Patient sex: M
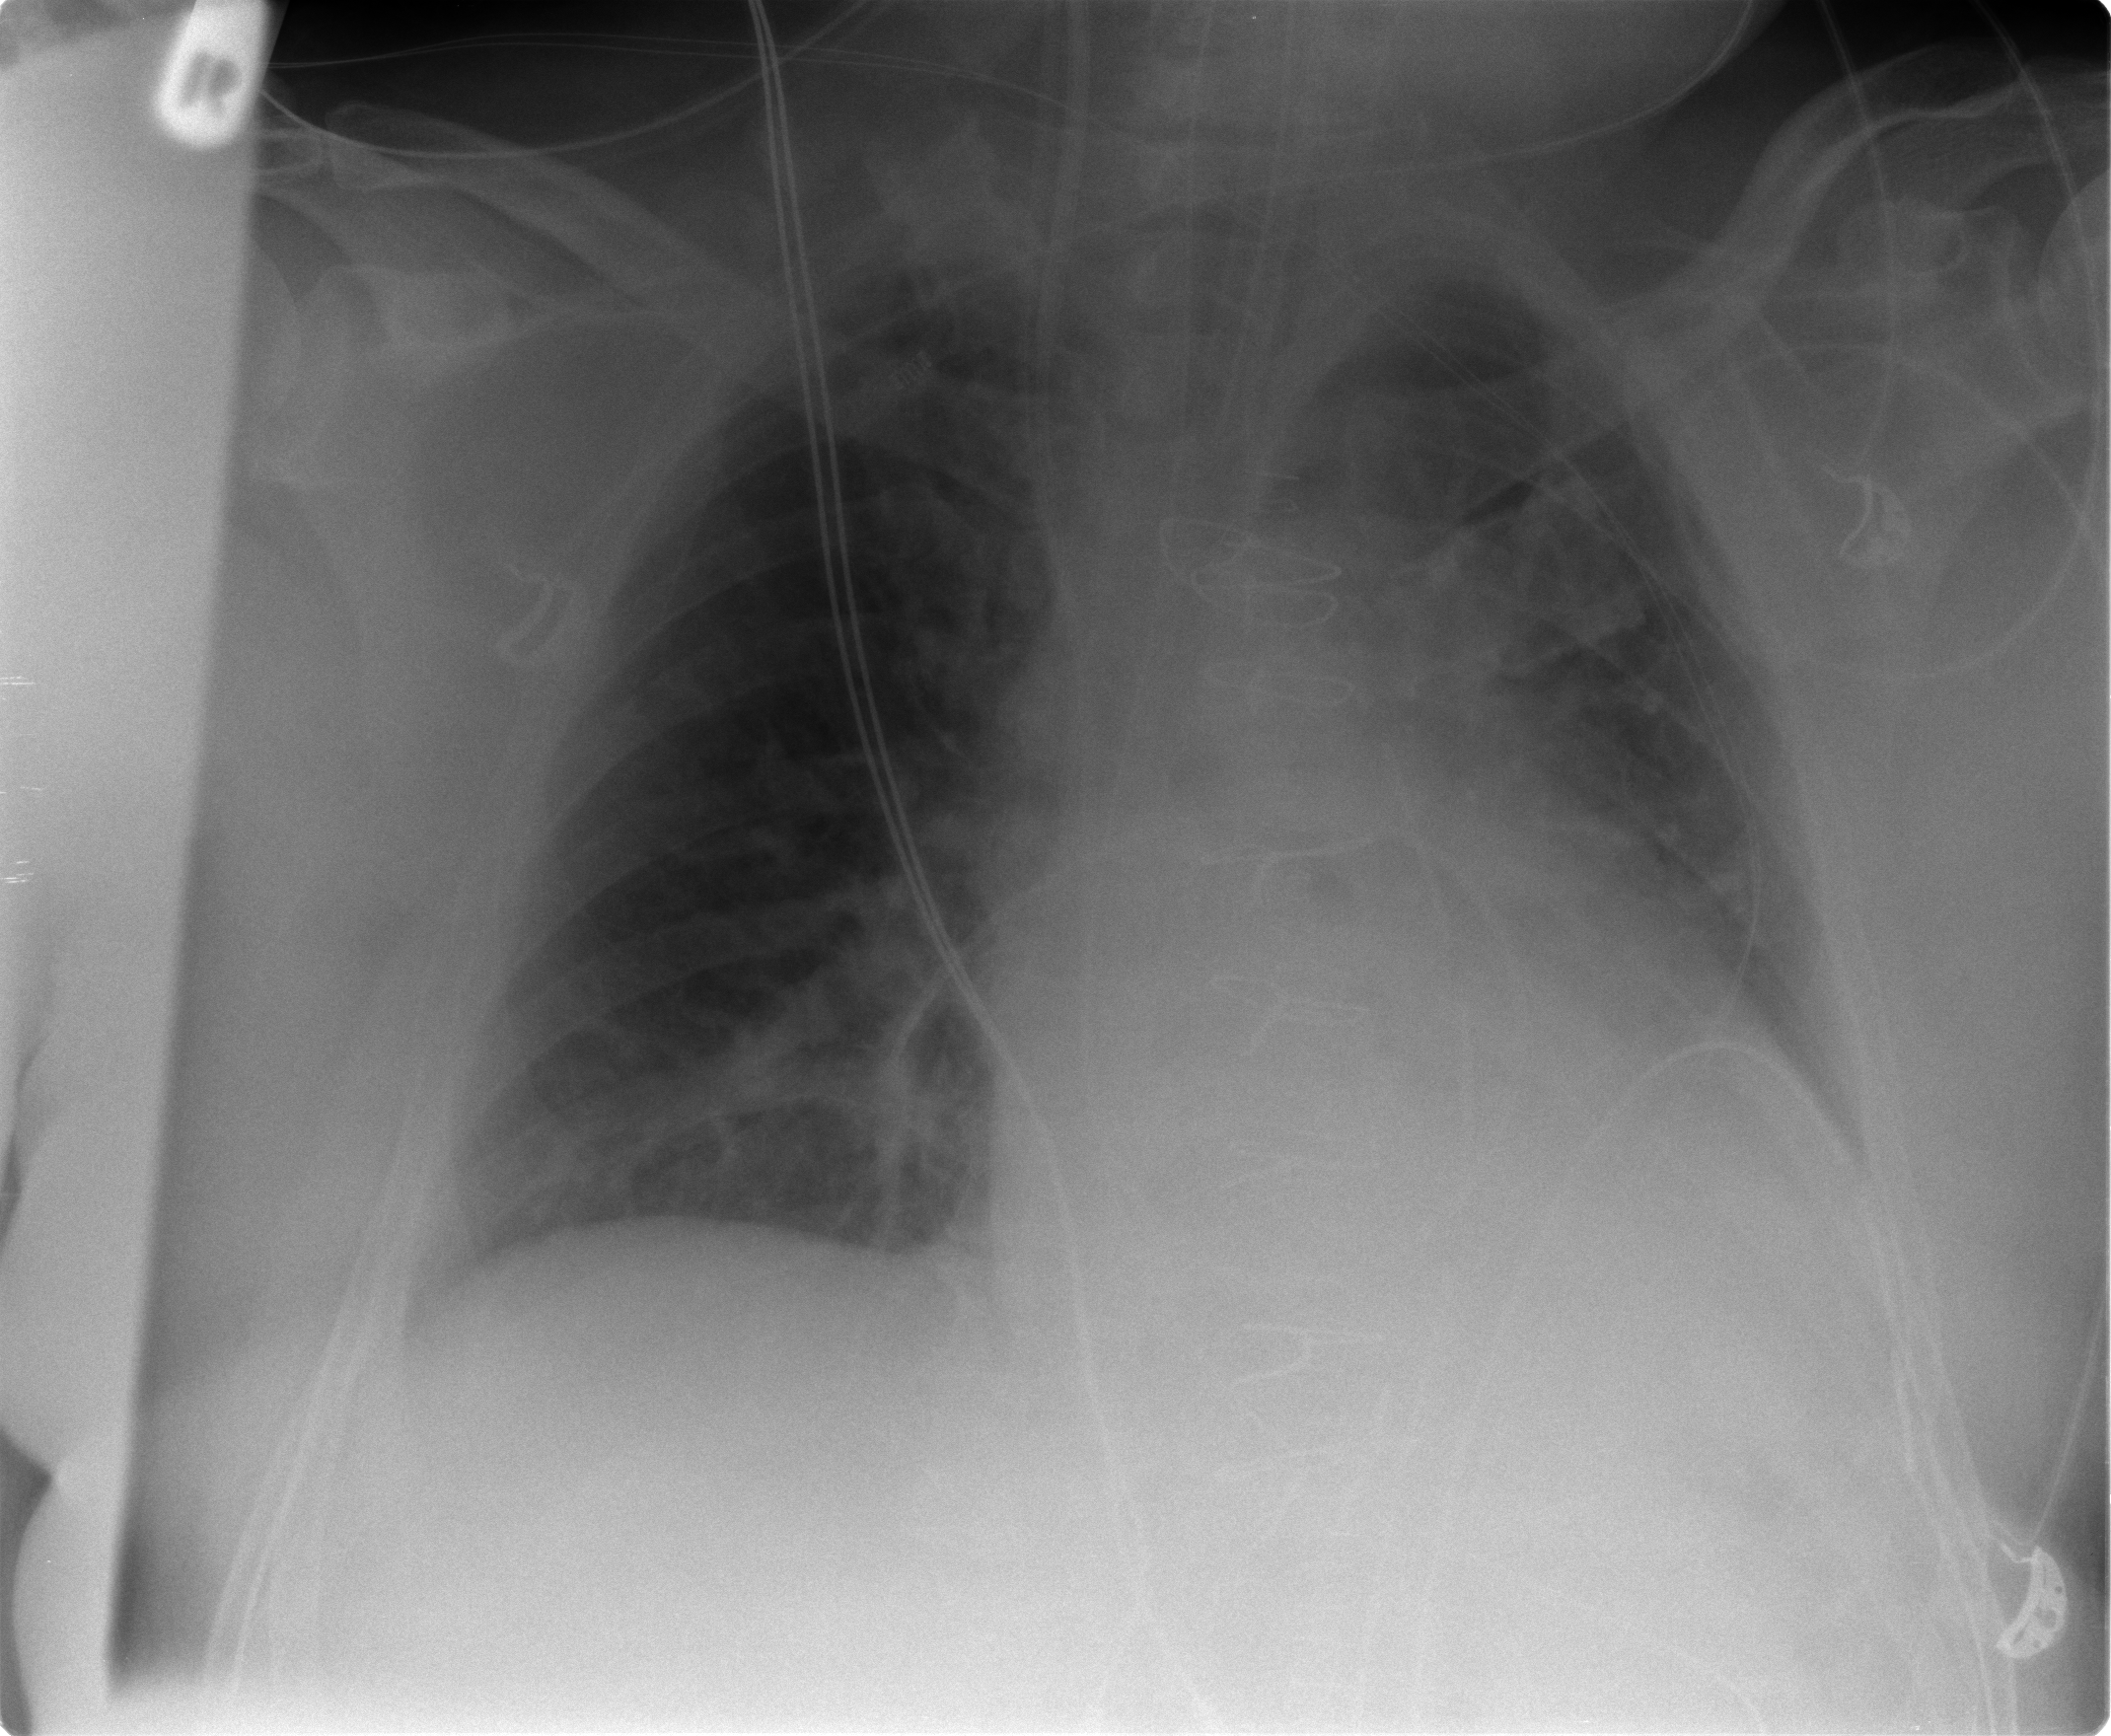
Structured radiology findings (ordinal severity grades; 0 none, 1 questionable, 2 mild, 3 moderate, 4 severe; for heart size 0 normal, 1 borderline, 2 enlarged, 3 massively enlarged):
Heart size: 2
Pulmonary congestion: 2
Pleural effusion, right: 1
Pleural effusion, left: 2
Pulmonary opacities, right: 0
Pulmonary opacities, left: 0
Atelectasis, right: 2
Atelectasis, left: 2